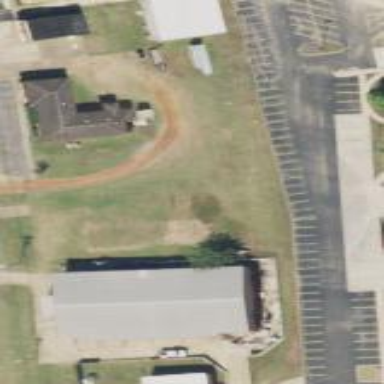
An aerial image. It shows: Paved parking area.